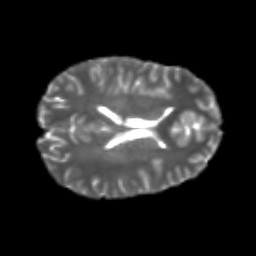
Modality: T2w
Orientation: axial
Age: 20
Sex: male
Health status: healthy
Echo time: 0.074 s